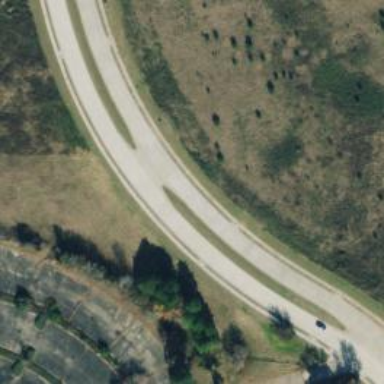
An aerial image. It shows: Tertiary link road.